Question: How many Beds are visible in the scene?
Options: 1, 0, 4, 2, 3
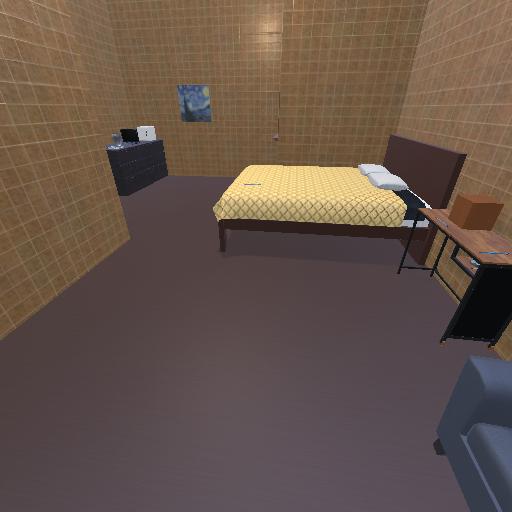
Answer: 1